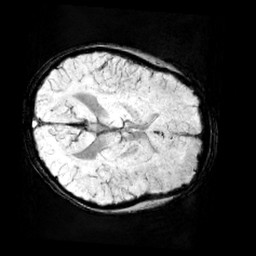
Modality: minIP
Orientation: axial
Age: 11
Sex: male
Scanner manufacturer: siemens
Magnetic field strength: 3 T
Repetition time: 0.027 s
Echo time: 0.02 s